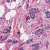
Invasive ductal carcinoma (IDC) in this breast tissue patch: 1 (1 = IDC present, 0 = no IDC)